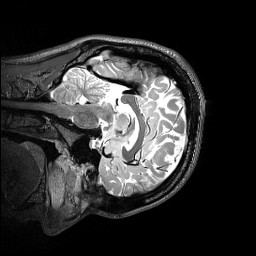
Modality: T2w
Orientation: sagittal
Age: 24
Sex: male
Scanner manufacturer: siemens
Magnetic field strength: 3 T
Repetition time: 3.2 s
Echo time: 0.565 s